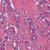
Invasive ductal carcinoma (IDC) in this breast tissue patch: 1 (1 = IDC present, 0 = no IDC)